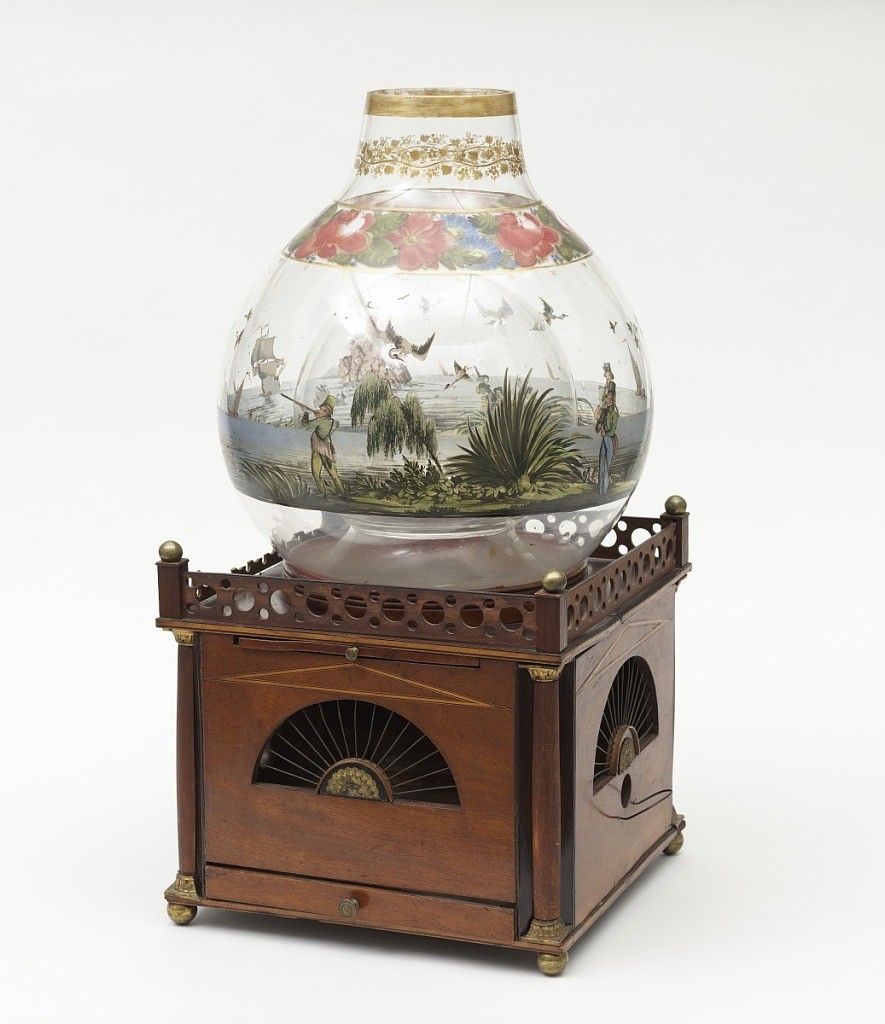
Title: Birdcage with fishbowl
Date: early 19th century
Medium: Sycamore-inlaid fruitwood and fruitwood veneered wood, carved gilt wood, blown enamel-painted and gilt-decorated glass, cast brass, stamped gilt metal, metal wire
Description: Square wooden box-type cage (a) cut on each side with fan-shaped opening inset with metal wires; quarter columns at corners; bun feet; gallery along top, decorated with circular cutouts and ball finials at corners; stamped gilt-metal decorations at fan-shapes and capitals and bases of columns.  On top of box, cradled in large circular hole with flange, is a globular fishbowl (b) with circular neck and central hollow globe, all formed from single wall (allowing bird entry/egress from and to wooden cage below).  Base of bowl decorated with polychrome enamel band of landscape / water scenes showing European men hunting birds or fishing (retrieving birds?) from boats / sailing ships at sea (one flying two red, white and blue Dutch flags), and a rocky island with a tall castle-like building on top; floral decoration just below neck, gilded foliate decoration on neck and band at mouth.